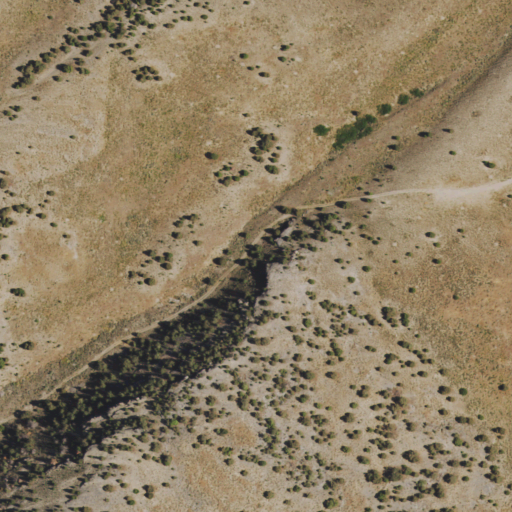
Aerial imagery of valley in Nevada named Christmas Tree Canyon containing shrub, grassland, and evergreen forest